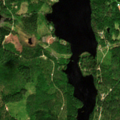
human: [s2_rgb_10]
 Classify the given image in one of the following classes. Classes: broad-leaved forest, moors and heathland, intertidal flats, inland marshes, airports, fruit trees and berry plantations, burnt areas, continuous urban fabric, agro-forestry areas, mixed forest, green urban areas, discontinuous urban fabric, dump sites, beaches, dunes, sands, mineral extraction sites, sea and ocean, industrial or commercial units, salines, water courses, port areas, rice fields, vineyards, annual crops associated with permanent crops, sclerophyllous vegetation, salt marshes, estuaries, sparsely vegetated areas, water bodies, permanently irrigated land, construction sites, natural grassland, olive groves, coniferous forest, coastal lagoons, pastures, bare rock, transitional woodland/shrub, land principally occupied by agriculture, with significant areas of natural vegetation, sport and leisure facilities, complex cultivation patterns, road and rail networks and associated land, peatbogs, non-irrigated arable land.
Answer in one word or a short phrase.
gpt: coniferous forest, mixed forest, transitional woodland/shrub, water bodies